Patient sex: M
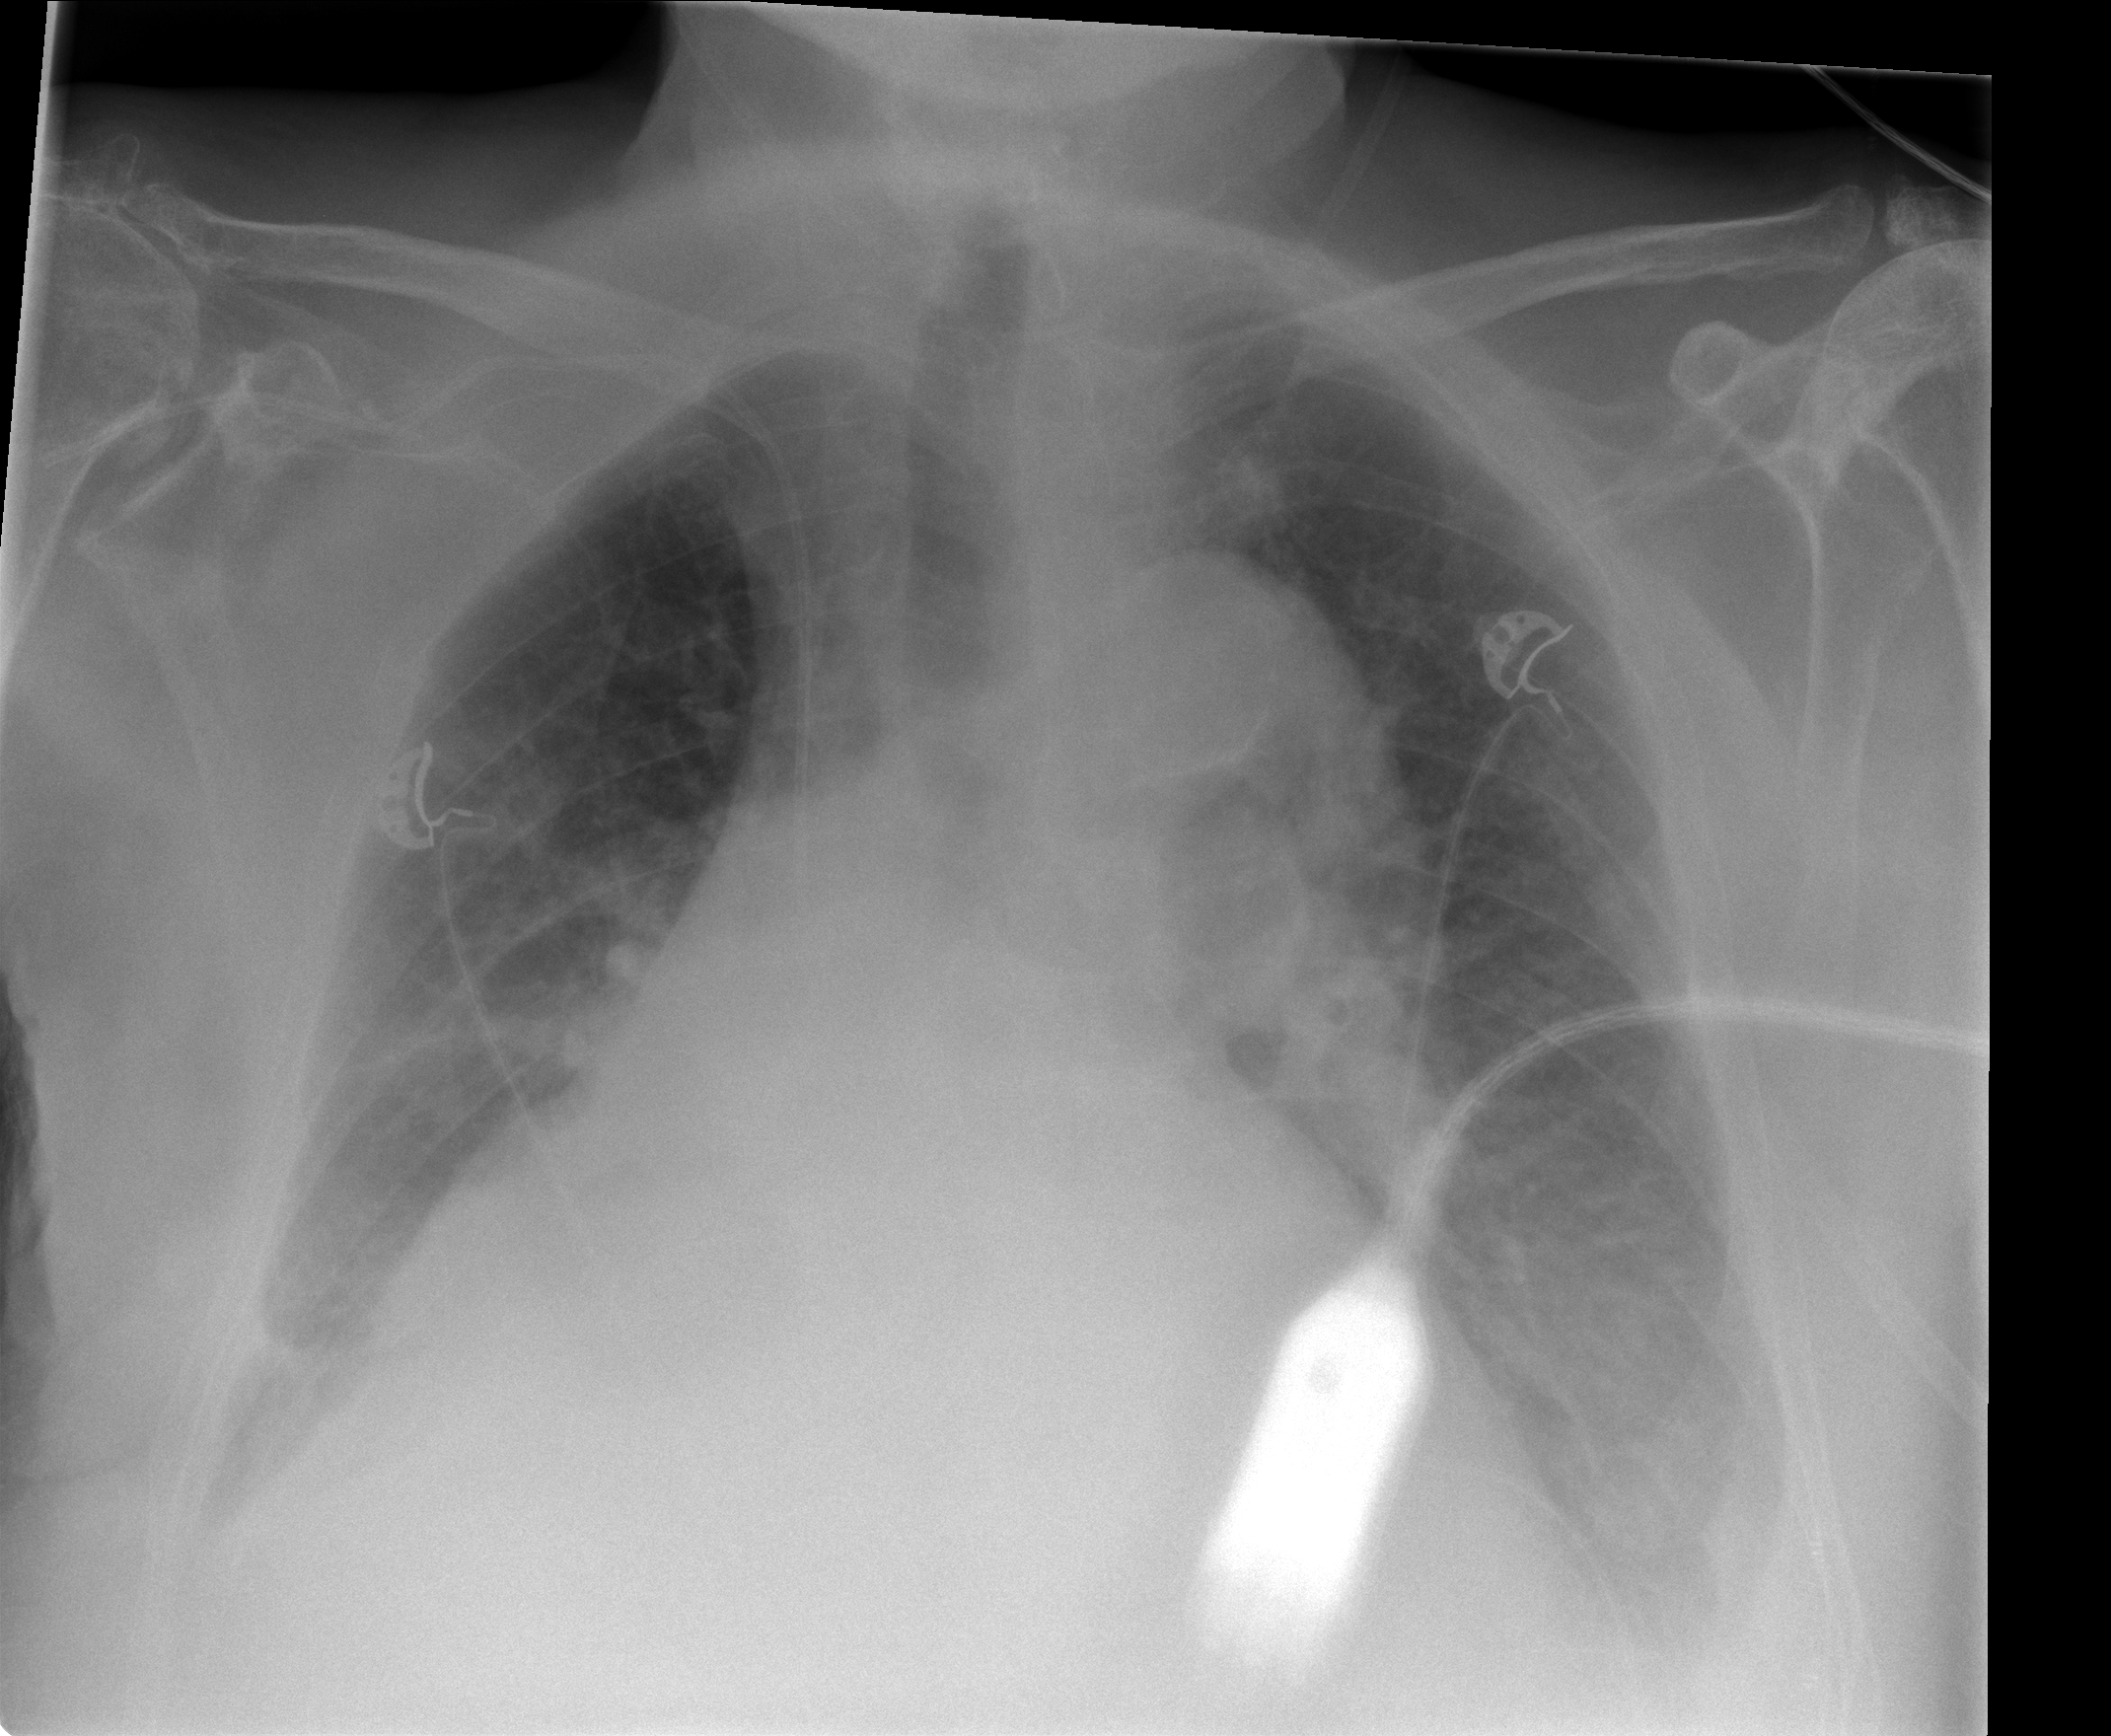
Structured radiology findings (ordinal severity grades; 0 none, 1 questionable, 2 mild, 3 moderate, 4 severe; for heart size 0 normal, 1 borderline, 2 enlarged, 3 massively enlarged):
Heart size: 3
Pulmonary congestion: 2
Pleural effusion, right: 0
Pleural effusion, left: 1
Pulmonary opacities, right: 0
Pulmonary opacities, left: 2
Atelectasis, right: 1
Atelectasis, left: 1